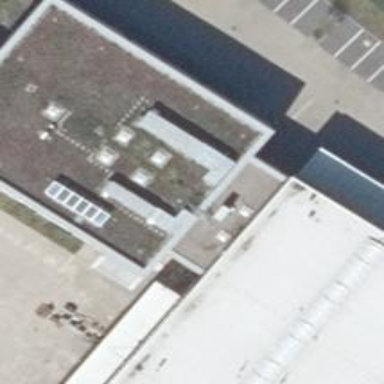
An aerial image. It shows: Commercial building.